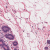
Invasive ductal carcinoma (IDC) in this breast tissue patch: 0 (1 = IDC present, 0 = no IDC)